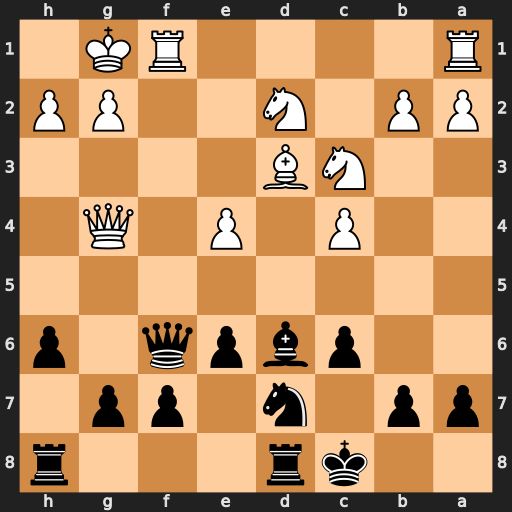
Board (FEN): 2kr3r/pp1n1pp1/2pbpq1p/8/2P1P1Q1/2NB4/PP1N2PP/R4RK1
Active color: b
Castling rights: -
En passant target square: -
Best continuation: Qd4+